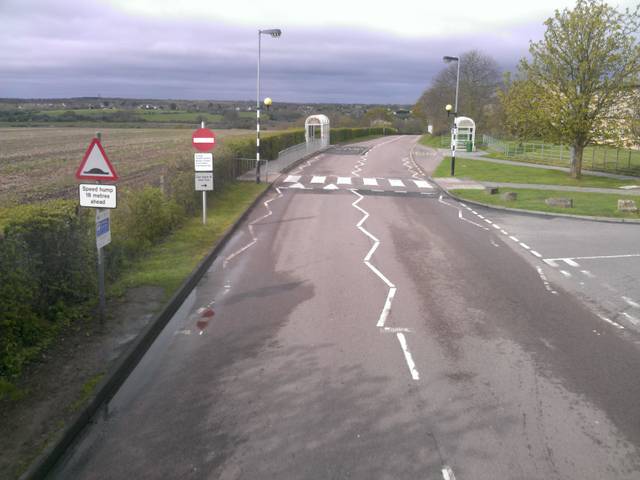
Region: United Kingdom
Coordinates: 51.874, 0.9481